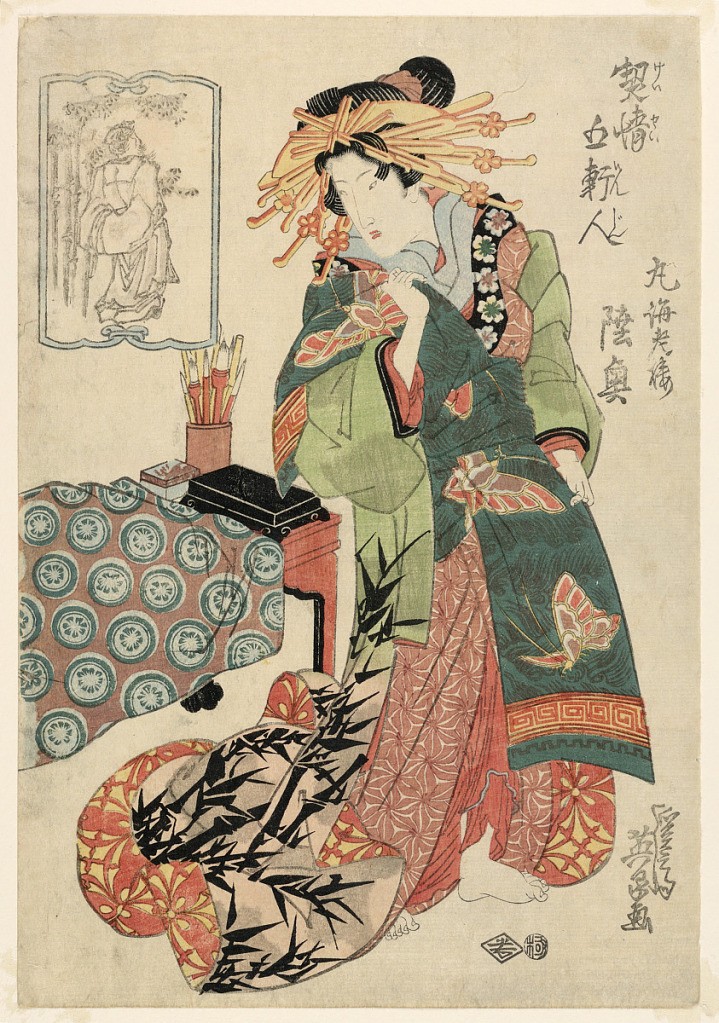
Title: Mutsu of Maruebiro
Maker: Keisei Eisen, Japanese, 1790 – 1848
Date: ca. 1840
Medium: Woodblock print in colored ink on paper
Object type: Print
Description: This elegantly decorated geisha woman stands before us barefoot. Her forest green obi is partly draped over her shoulder, creating a gesture of movement as she glances behind her towards a table and bedding. A quaint little frame depicts a woman walking amongst a bamboo forest. This print is titled "Mutsu of Maruebiro," although the reason is unknown.